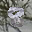
Label: 8